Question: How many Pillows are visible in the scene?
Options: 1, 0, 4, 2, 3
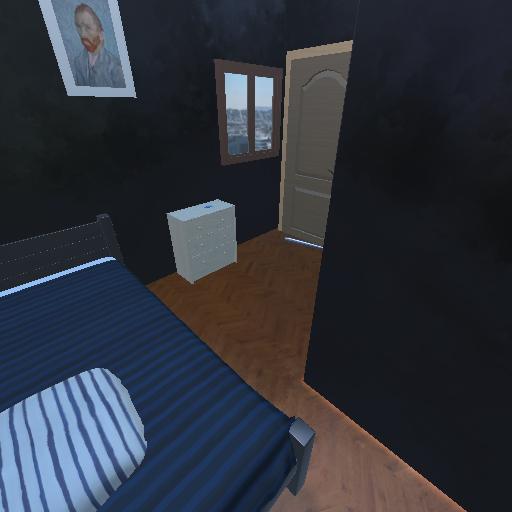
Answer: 1